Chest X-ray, PA view. Patient: 63 years old, sex M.
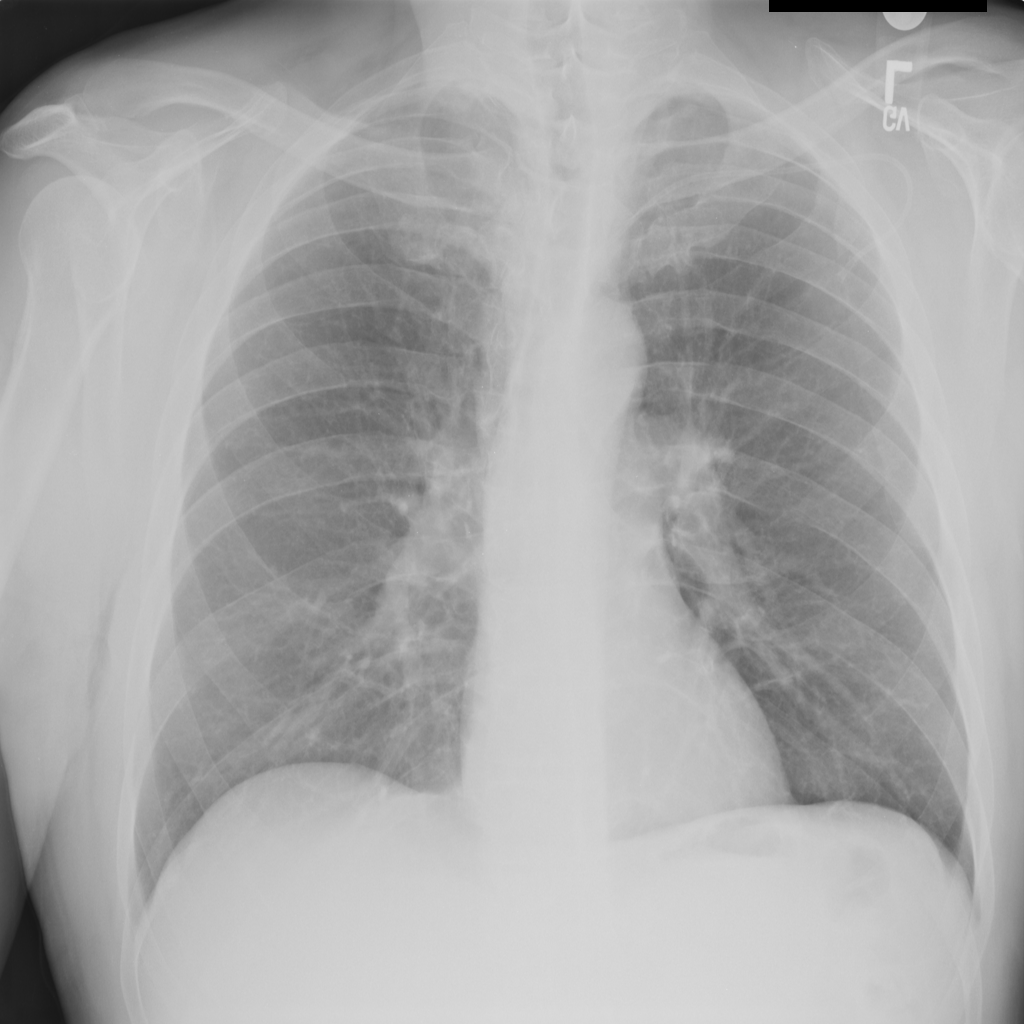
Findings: No Finding